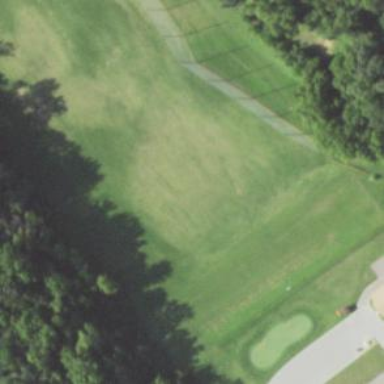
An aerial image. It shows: Finely mown grass area designated as golf tee.